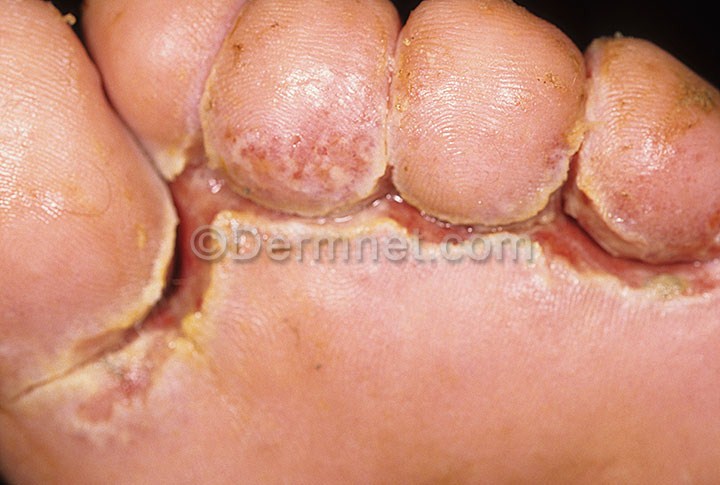
Disease: Tinea Ringworm Candidiasis and other Fungal Infections